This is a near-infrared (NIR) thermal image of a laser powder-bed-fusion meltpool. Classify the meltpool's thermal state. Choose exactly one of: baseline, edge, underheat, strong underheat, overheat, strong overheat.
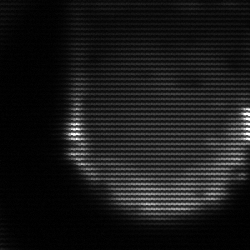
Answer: edge